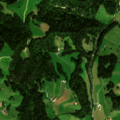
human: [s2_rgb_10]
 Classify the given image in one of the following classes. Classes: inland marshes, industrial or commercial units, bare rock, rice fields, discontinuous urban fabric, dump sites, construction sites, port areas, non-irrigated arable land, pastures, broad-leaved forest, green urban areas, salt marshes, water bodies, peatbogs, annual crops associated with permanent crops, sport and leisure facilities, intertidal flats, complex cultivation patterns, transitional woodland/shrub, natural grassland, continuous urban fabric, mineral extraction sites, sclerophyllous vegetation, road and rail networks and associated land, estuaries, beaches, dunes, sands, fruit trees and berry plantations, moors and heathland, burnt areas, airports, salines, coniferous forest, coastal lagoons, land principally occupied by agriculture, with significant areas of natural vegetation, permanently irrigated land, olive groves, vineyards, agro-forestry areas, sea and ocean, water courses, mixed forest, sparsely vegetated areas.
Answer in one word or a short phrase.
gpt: pastures, coniferous forest